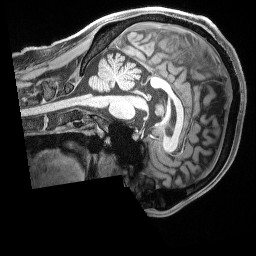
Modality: T1w
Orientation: sagittal
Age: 28
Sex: male
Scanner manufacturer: siemens
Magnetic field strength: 3 T
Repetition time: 2.17 s
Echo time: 0.00169 s